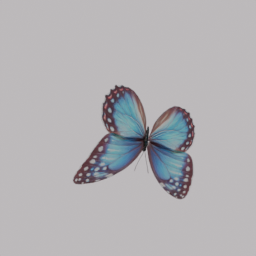
Label: animals